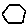
Label: hexagon